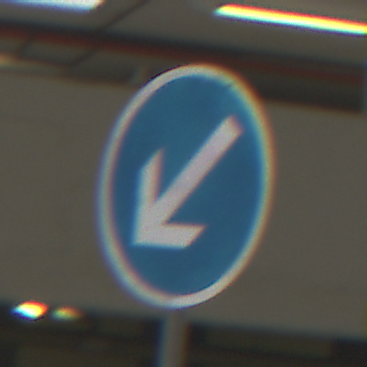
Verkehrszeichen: VorgeschriebeneVorbeifahrtLinks
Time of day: Midday
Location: Roofed (Urban)
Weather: Overcast
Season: NotSpecified
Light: Artificial